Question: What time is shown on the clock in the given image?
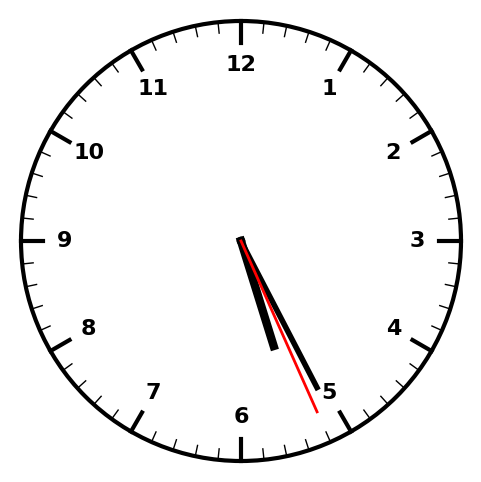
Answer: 05:25:26